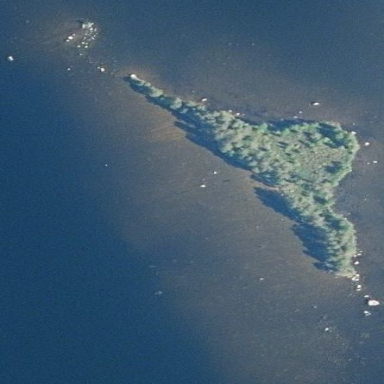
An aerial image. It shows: Image showing island.